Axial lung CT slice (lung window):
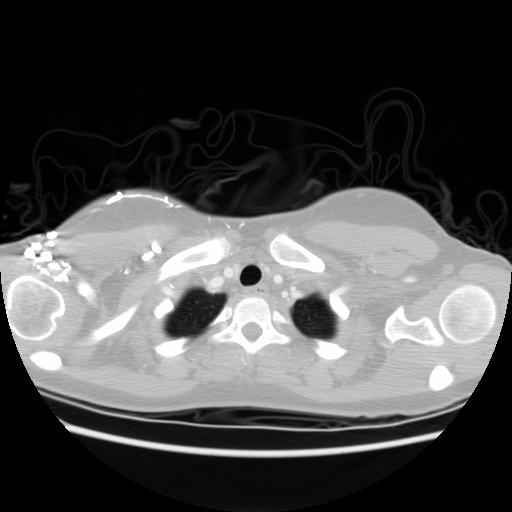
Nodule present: no